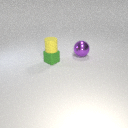
large purple metal sphere to the right of small green rubber cube